【题型】填空题　【知识点】立体几何　【难度】easy
已知圆锥底面半径为$\sqrt{3}$，高为1，则过圆锥的母线的截面面积的最大值为\underline{\quad\quad}.
【解答】
【答案】2

【知识点】圆锥中截面的有关计算

【分析】依题意求得圆锥的母线长，确定轴截面的顶角，从而求出截面面积的取值的最大值，由此得解.

【详解】依题意，设圆锥的母线长为$l$，

$\because$ 圆锥的底面半径为$\sqrt{3}$，高为1，

$\therefore l = \sqrt{3+1} = 2$，

设圆锥的轴截面的两母线夹角为$\theta$，则$\cos \theta = \dfrac{2^2 + 2^2 - (2\sqrt{3})^2}{2 \times 2 \times 2} = -\dfrac{1}{2}$，

$\because 0 < \theta < \pi$，$\therefore \theta = \dfrac{2\pi}{3}$，

则过该圆锥的母线作截面，截面上的两母线夹角设为$\alpha, \alpha \in \left( 0, \dfrac{2\pi}{3} \right]$，

故截面的面积为$S = \dfrac{1}{2} \times 2 \times 2 \times \sin \alpha \le 2$，当且仅当$\alpha = \dfrac{\pi}{2}$时，等号成立，

故截面的面积的最大值为 2.

故答案为：2.
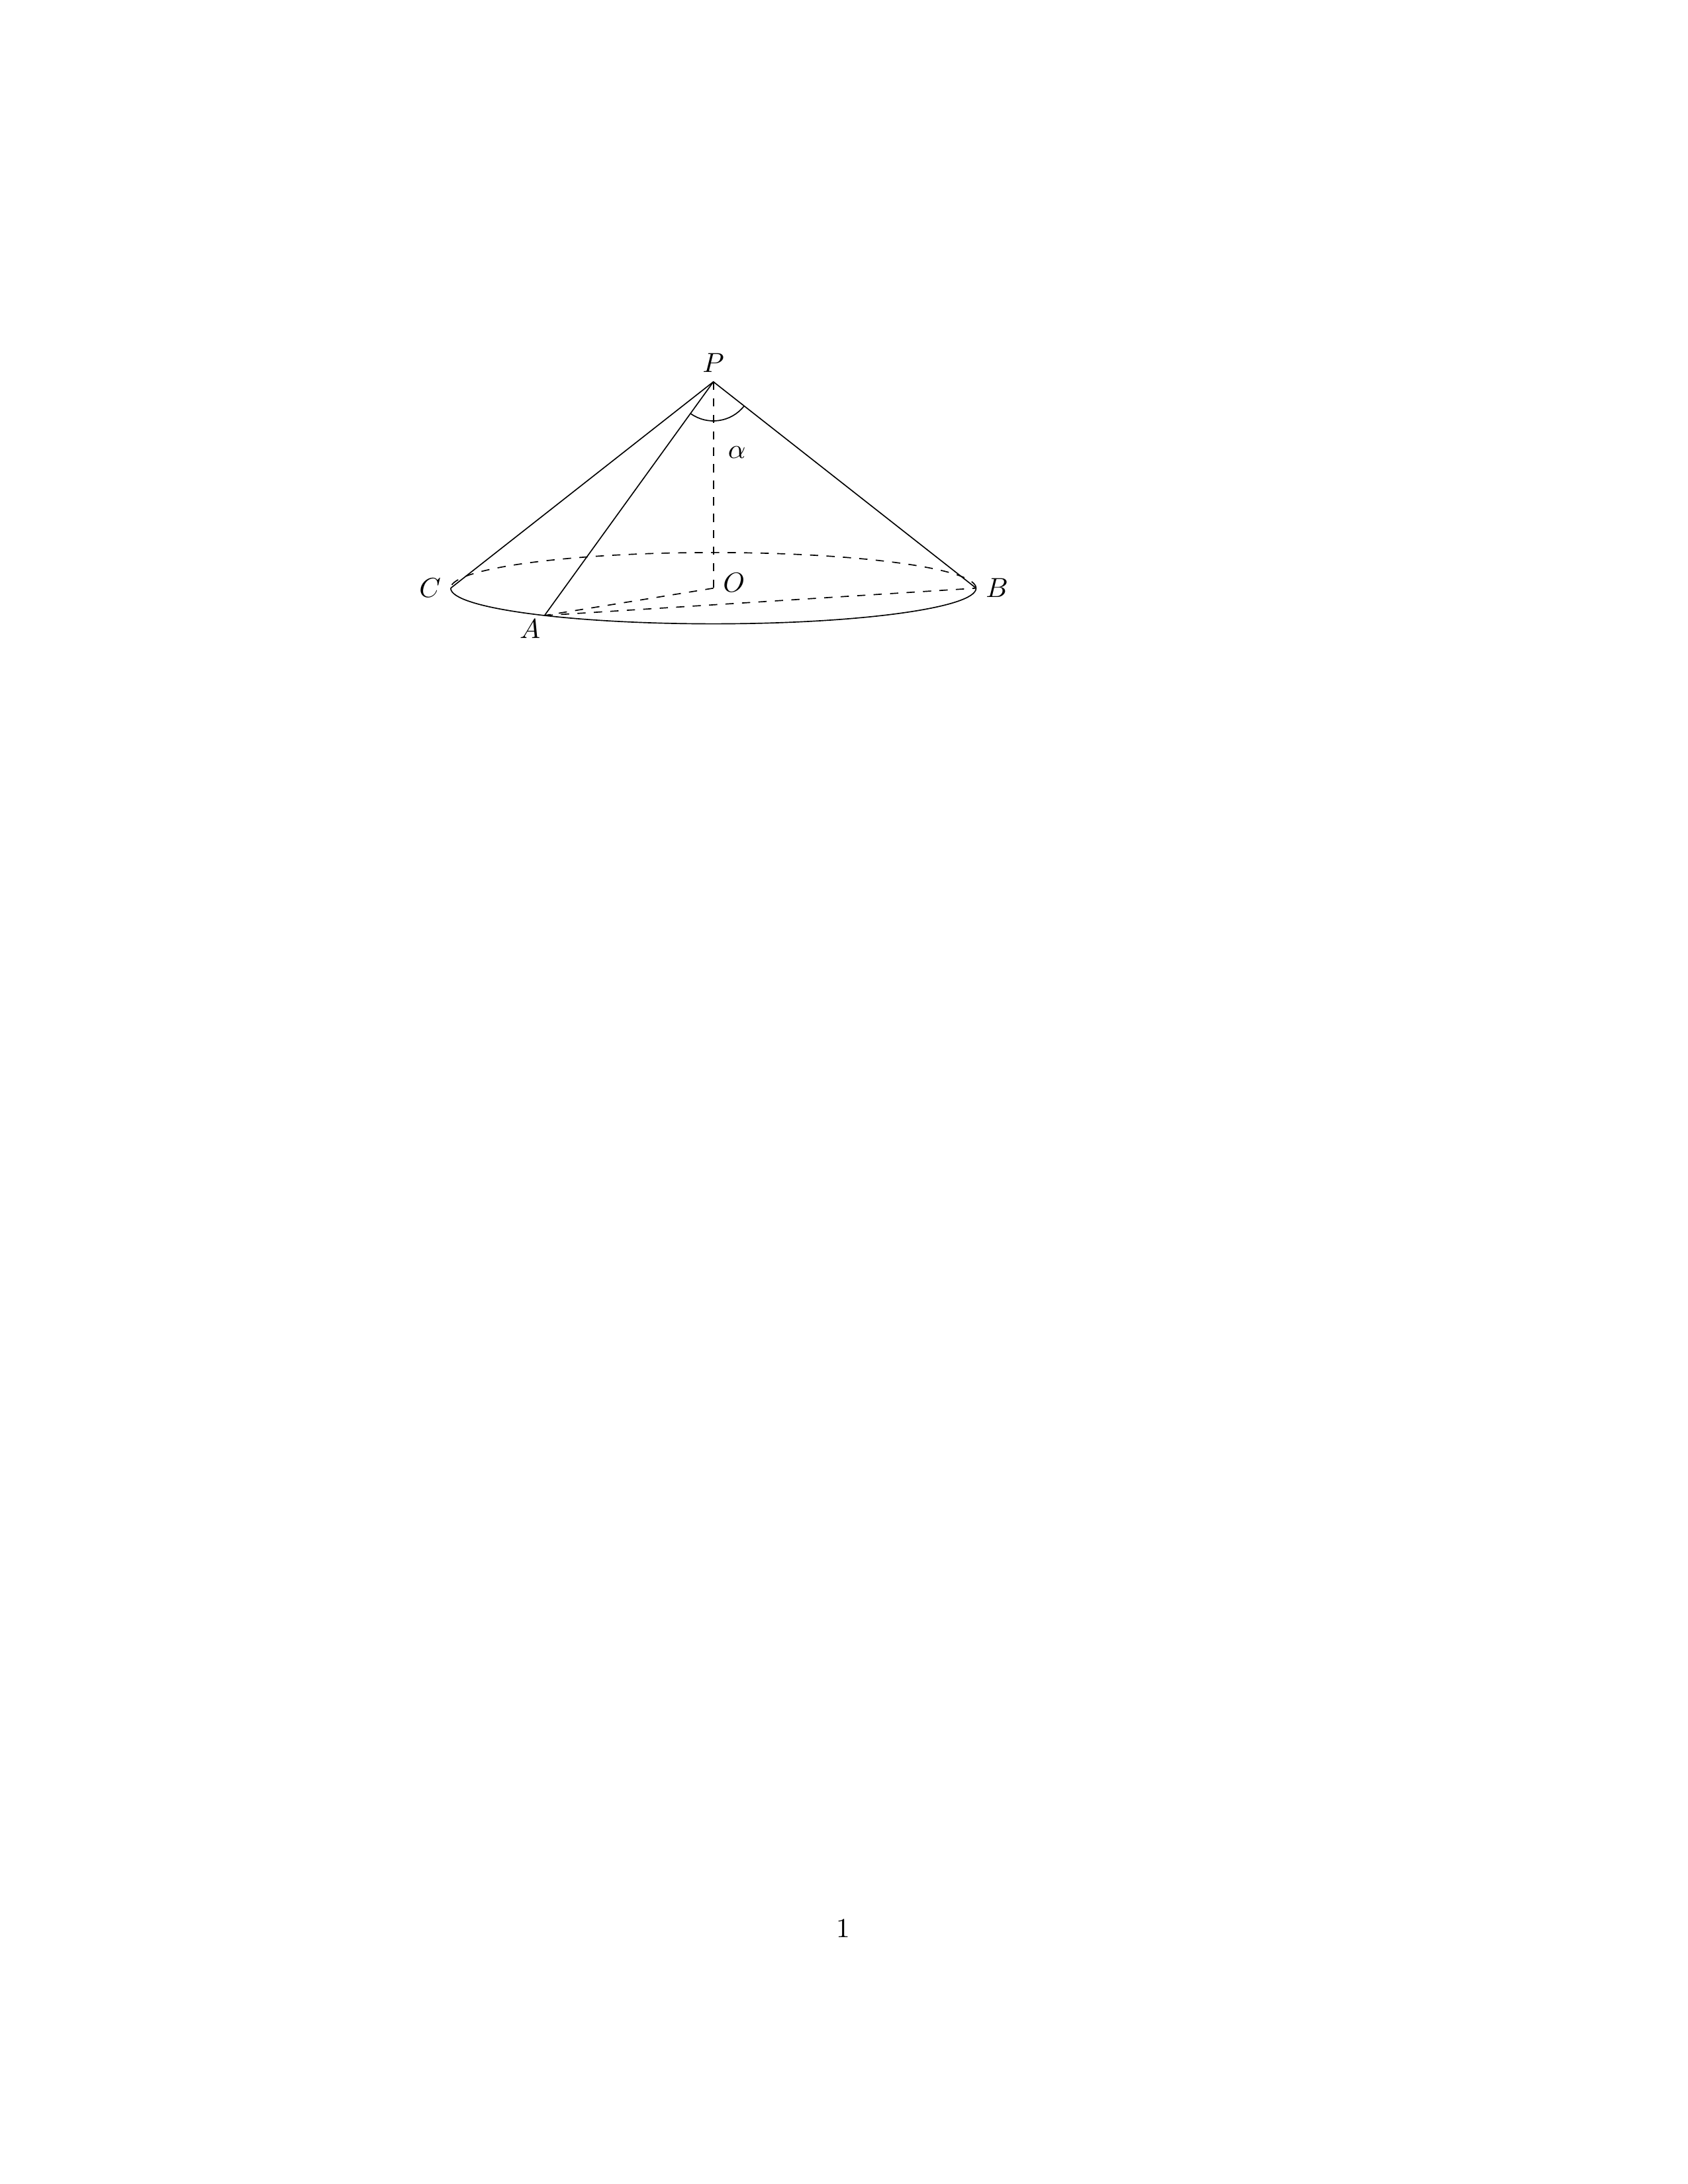